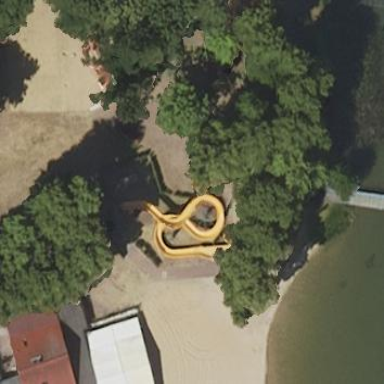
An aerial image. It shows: Playground area for leisure land.